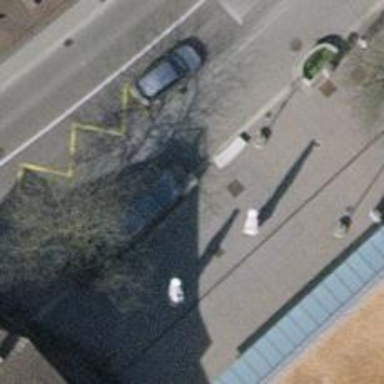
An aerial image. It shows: Street cabinet meant for power infrastructure.